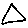
Label: triangle